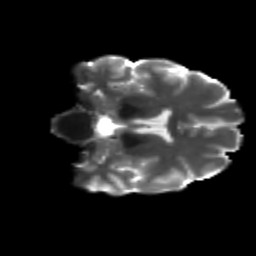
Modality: T2w
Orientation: coronal
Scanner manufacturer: siemens
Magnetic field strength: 3 T
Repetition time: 4.16 s
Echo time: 0.0806 s